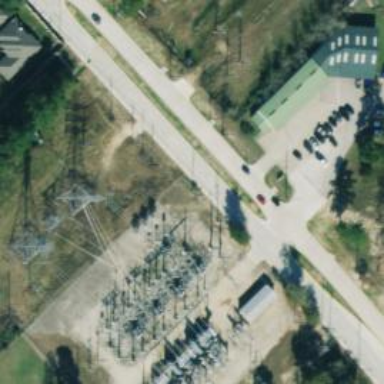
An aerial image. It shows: Switch for power supply.